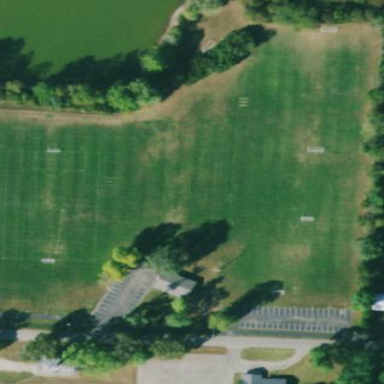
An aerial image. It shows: Soccer pitch for leisure land activities.